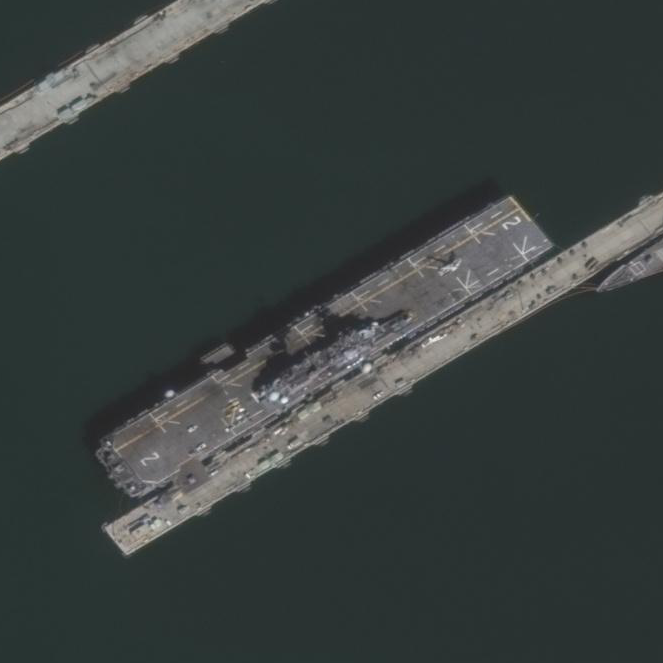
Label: assault